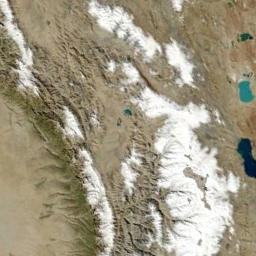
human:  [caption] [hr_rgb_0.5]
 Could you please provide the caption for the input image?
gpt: The snowberg is partly covered with snow and ice and some lakes of different colors  are in the snowberg .

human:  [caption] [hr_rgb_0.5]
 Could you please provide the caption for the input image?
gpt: The snow berg is next to the lake .

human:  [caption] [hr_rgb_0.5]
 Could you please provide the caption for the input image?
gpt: There is a lot of snow on the snowberg .

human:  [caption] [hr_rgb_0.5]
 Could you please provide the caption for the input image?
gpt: The snow on the snowy mountains is located at the junction of brown and green mountains  There are two lakes in the snowy mountains .

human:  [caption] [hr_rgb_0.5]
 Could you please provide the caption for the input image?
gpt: There are some snow and lakes on the snowberg .